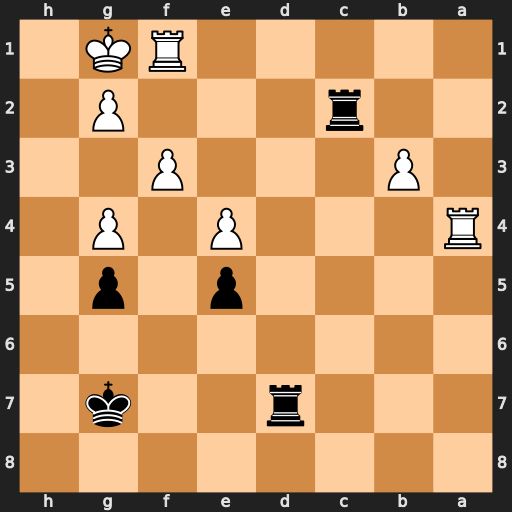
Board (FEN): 8/3r2k1/8/4p1p1/R3P1P1/1P3P2/2r3P1/5RK1
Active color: b
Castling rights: -
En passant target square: -
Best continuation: Rdd2 Kh1 Rxg2